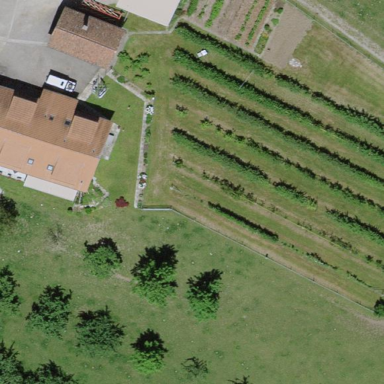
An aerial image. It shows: Orchard.